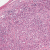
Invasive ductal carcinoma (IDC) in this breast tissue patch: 1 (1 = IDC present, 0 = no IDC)